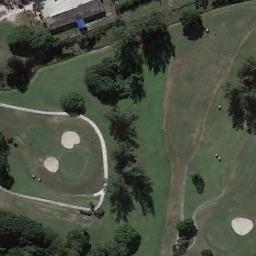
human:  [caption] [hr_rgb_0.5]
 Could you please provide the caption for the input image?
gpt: The golf course has two putting greens, Some fairways, Roads, Barrier trees and three sandpits and a house is next to the golf course .

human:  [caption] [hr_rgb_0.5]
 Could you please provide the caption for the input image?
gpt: Two similar-sized bunkers next to each other .

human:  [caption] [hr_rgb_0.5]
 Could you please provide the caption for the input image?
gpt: There are a few bunkers and a few paths on a large green lawn on the golf course with many trees and several buildings .

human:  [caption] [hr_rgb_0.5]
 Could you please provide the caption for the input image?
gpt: There are many trees near the golf course .

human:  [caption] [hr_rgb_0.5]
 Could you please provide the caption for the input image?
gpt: There are three bunkers and some trees on the golf course .